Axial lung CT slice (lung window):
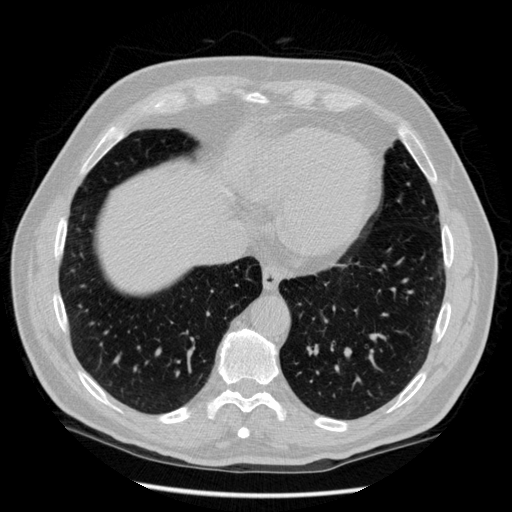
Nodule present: no